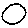
Label: circle